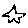
Label: star